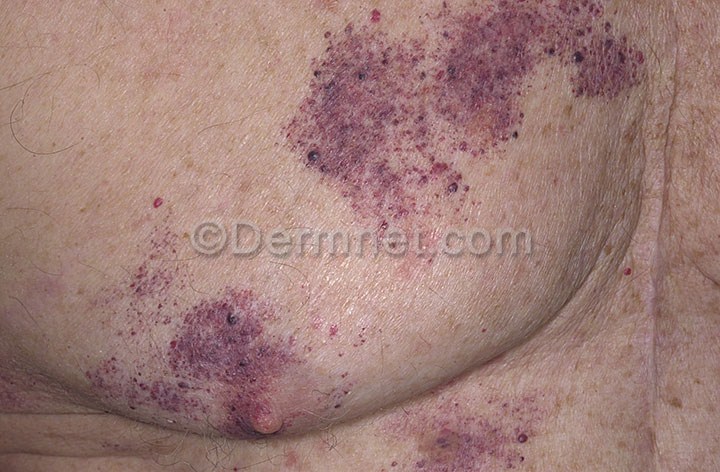
Disease: Vascular Tumors